Interaction volume radius: 5 \u00c5
Interaction volume height: 30 \u00c5
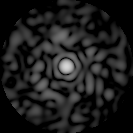
Disorder parameter: 0.8292